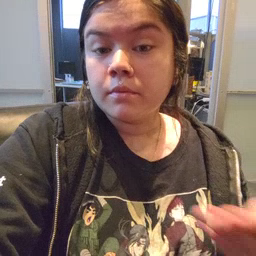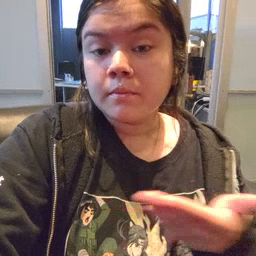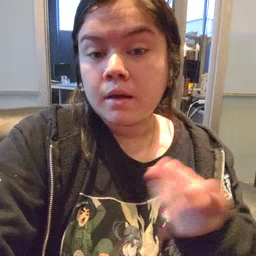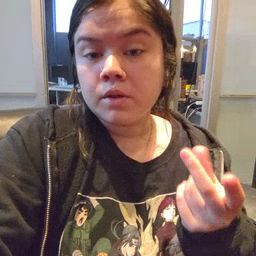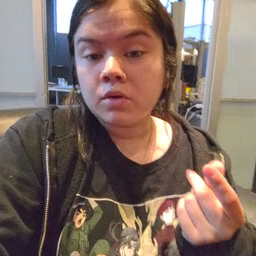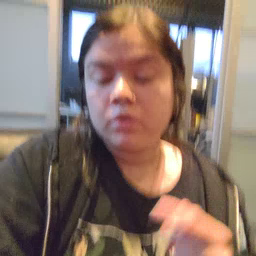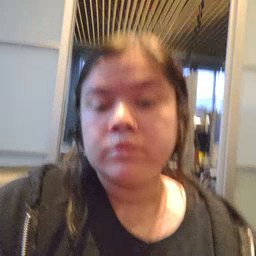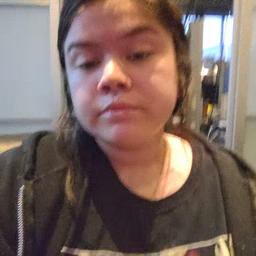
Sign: puppy